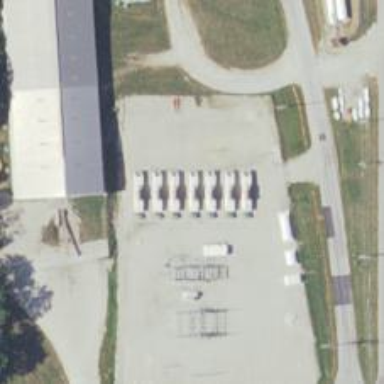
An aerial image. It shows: Generator for power supply.